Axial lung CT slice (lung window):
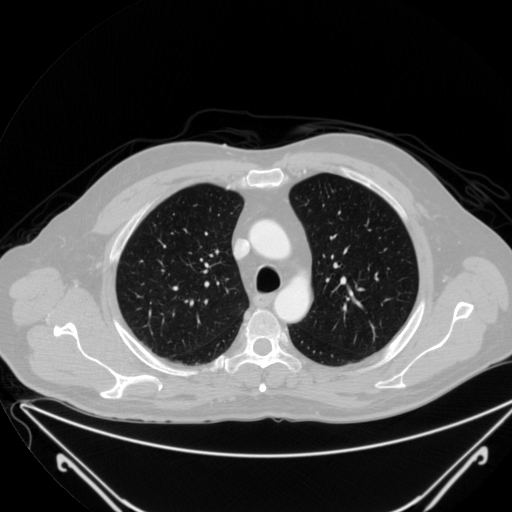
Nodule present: no